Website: walmart
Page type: cart
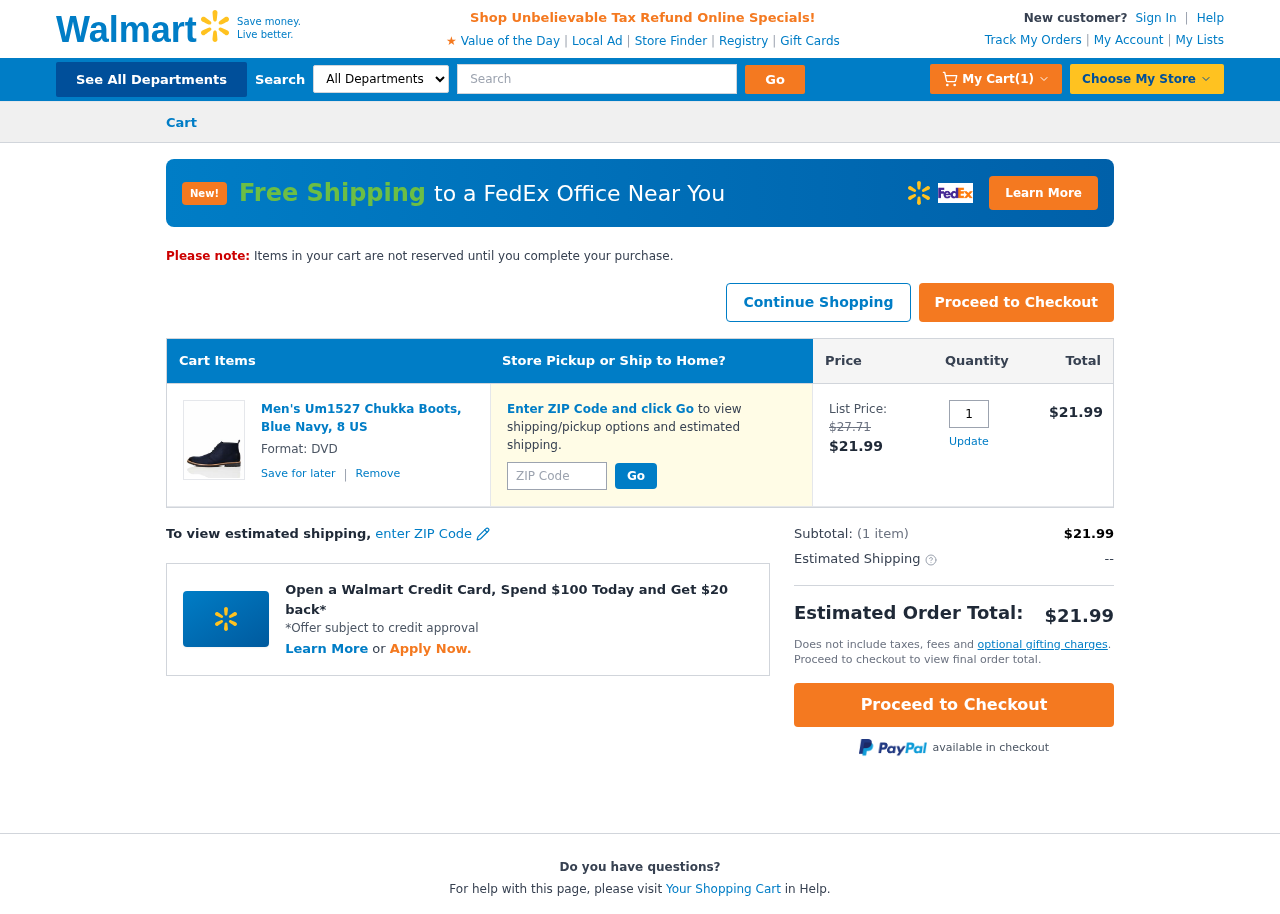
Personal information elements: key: PII_POSTCODE
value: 36848
Product elements: key: PRODUCT1_NAME
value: Men's Um1527 Chukka Boots, Blue Navy, 8 US
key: PRODUCT1_PRICE
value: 21.99
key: PRODUCT1_QUANTITY
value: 1
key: PRODUCT1_ORIGINAL_PRICE
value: $27.71
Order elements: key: ORDER_NUM_ITEMS
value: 1
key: ORDER_SUBTOTAL
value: $21.99
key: ORDER_TOTAL
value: $21.99
Search elements: key: HEADER_SEARCH
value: Search